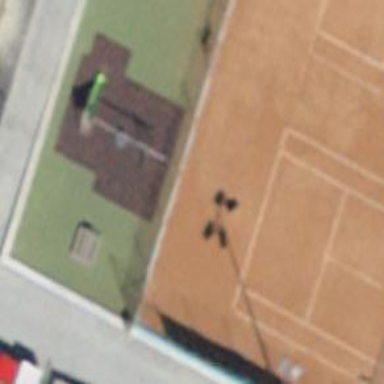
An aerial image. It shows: Playground featuring swings.